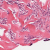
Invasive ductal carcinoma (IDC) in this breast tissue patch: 1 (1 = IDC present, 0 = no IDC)